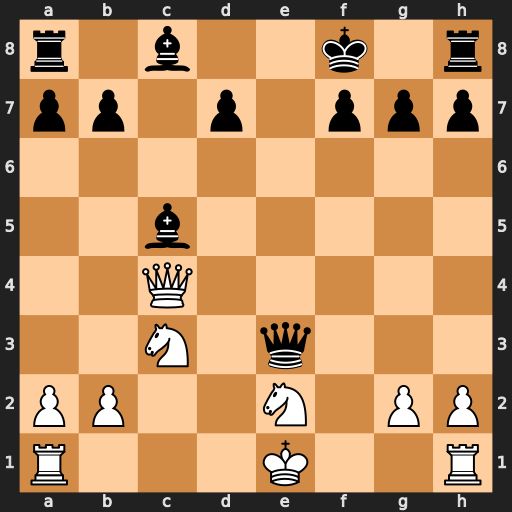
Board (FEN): r1b2k1r/pp1p1ppp/8/2b5/2Q5/2N1q3/PP2N1PP/R3K2R
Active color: w
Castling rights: KQ
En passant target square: -
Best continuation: Rf1 Qe7 Nd5